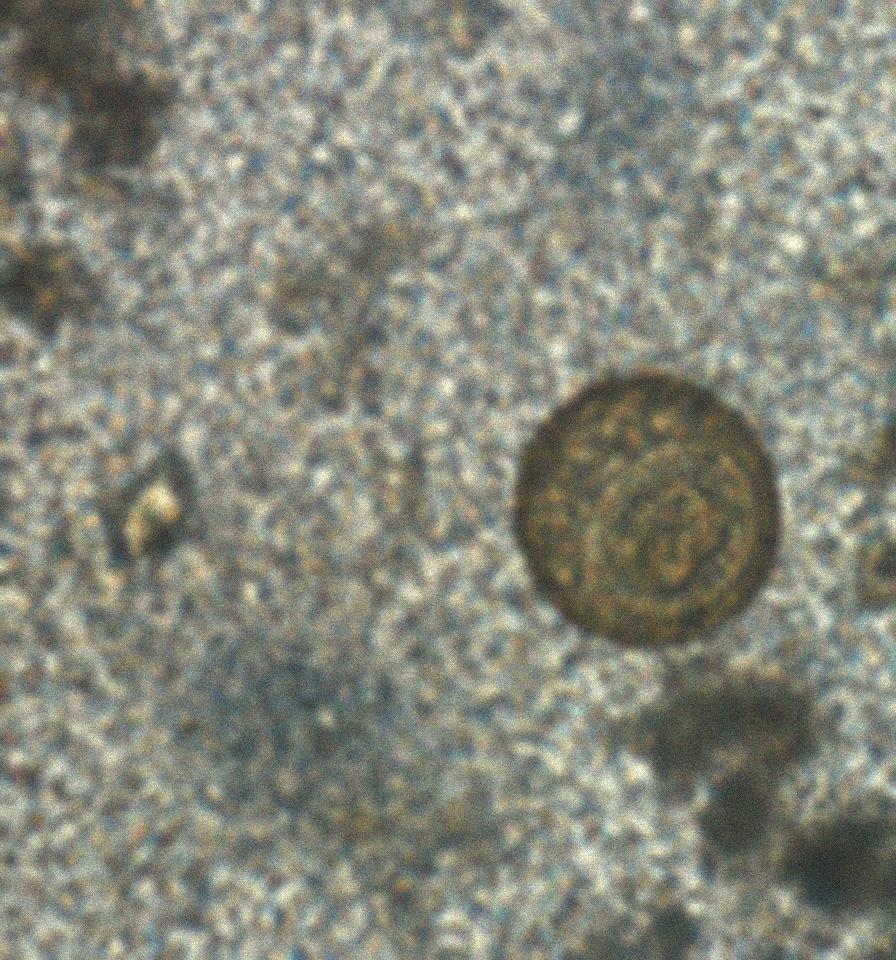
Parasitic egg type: Hymenolepis diminuta